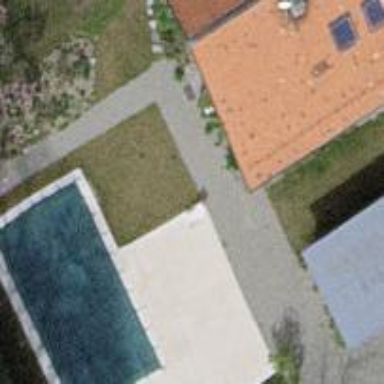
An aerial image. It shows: Outdoor swimming pool in leisure land area.